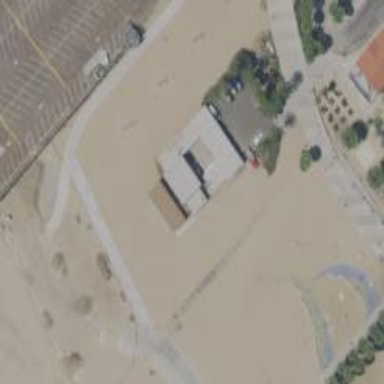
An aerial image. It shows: Lifeguard base for emergency purposes.